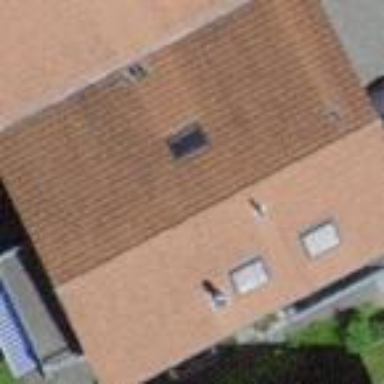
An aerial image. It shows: Building with gabled roof made of roof tiles.